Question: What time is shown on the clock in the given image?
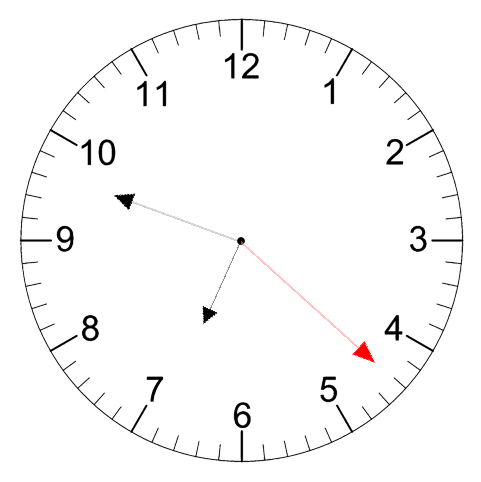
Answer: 06:48:22